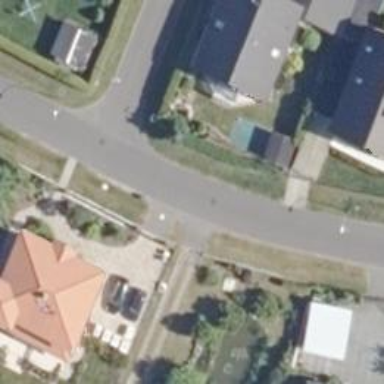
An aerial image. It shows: Residential road with asphalt surface.